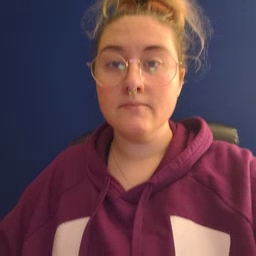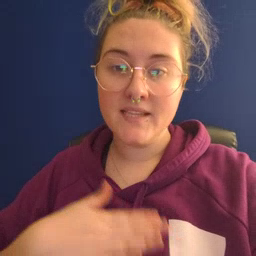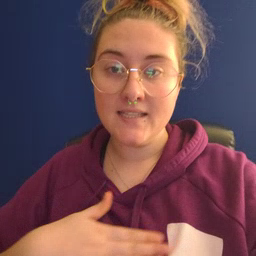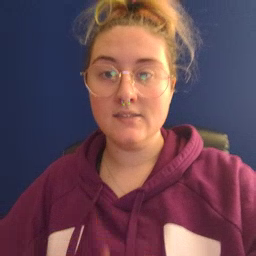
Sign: please